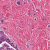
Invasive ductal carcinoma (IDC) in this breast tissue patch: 0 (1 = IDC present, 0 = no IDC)